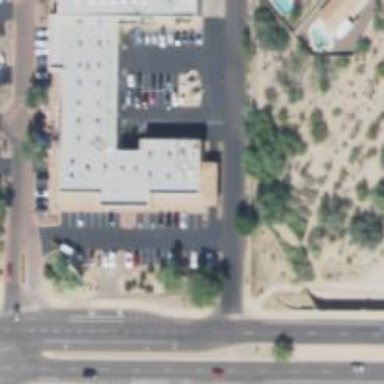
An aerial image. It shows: Veterinary facility.